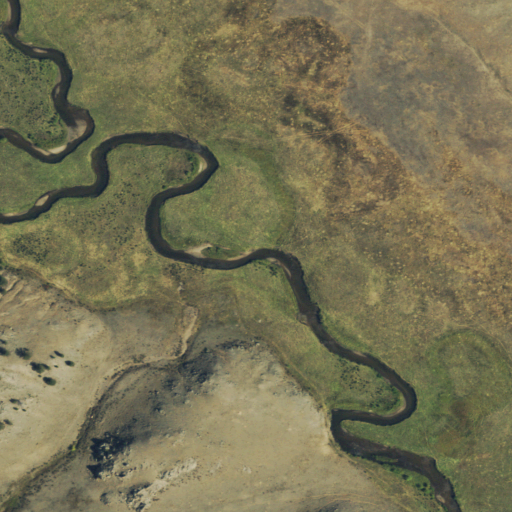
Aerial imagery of valley in Colorado named Swigler Gulch containing herbaceous wetlands, grassland, shrub, and woody wetlands